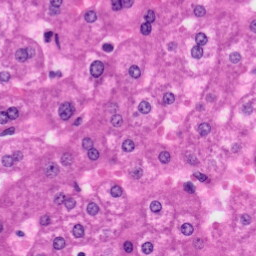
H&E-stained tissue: Liver